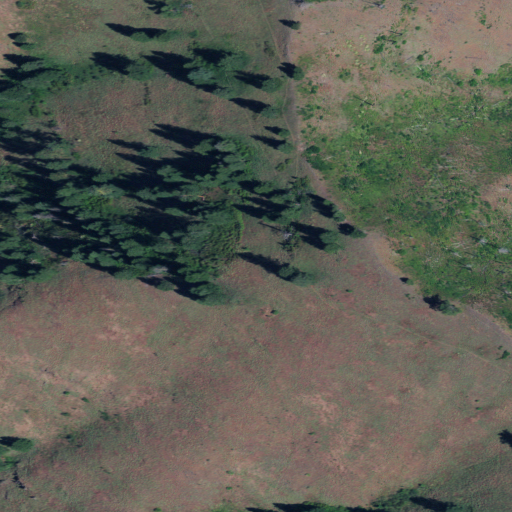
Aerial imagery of gap in Oregon named Freezeout Saddle containing grassland, shrub, evergreen forest, and open development